Field crop: maize
Growth stage: 2
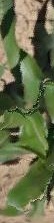
Species: maize